Field crop: maize
Growth stage: 2
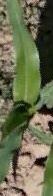
Species: maize